Question: I have a problem with setting the design with my tabs. So I've created selector for each tabspec that I add in the tabHost. Here is how it looks like:

So here is my tab activity:
'''
public class TabLayouts extends TabActivity {
/** Called when the activity is first created. */
@Override
public void onCreate(Bundle savedInstanceState) {
super.onCreate(savedInstanceState);
setContentView(R.layout.tabhost);
TabHost tabHost = getTabHost();
tabHost.getTabWidget().setStripEnabled(false);
TabSpec latest = tabHost.newTabSpec(getString(R.string.latest_title));
tabHost.setBackgroundResource(R.drawable.tabbar);
// setting Title and Icon for the Tab
latest.setIndicator(getString(R.string.latest_title), getResources().getDrawable(R.drawable.latest_albums_sel));
Intent latestAlbums = new Intent(this, LatestAlbums.class);
latest.setContent(latestAlbums);
TabSpec favorites = tabHost.newTabSpec(getString(R.string.favorites_title));
favorites.setIndicator(getString(R.string.favorites_title), getResources().getDrawable(R.drawable.favorites_sel));
Intent favoritesInt = new Intent(this, Favorites.class);
favorites.setContent(favoritesInt);
TabSpec downloaded = tabHost.newTabSpec(getString(R.string.downloaded_title));
downloaded.setIndicator(getString(R.string.downloaded_title), getResources().getDrawable(R.drawable.downloaded_sel));
Intent downloadedIntent = new Intent(this, Downloaded.class);
downloaded.setContent(downloadedIntent);
tabHost.addTab(latest);
tabHost.addTab(favorites);
tabHost.addTab(downloaded);
}
}
'''
And one of my selectors:
'''
<?xml version="1.0" encoding="utf-8"?>
<selector xmlns:android="http://schemas.android.com/apk/res/android">
<!-- PRESSED TAB -->
<item android:top="0dp" android:left="0dp" android:right="0dp" android:bottom="0dp"
android:state_pressed="true"
android:drawable="@drawable/menu3_pr"
/>
<!-- INACTIVE TABS -->
<item android:top="0dp" android:left="0dp" android:right="0dp" android:bottom="0dp"
android:state_selected="false"
android:state_focused="false"
android:state_pressed="false"
android:drawable="@drawable/menu3_nr"
/>
<!-- ACTIVE TAB -->
<item android:top="0dp" android:left="0dp" android:right="0dp" android:bottom="0dp"
android:state_selected="true"
android:state_focused="false"
android:state_pressed="false"
android:drawable="@drawable/menu3_pr"
/>
<!-- SELECTED TAB -->
<item android:top="0dp" android:left="0dp" android:right="0dp" android:bottom="0dp"
android:state_focused="true"
android:state_selected="true"
android:state_pressed="false"
android:drawable="@drawable/menu3_pr"
/>
</selector>
'''
And my tabhost layout:
'''
<?xml version="1.0" encoding="utf-8"?>
<TabHost xmlns:android="http://schemas.android.com/apk/res/android"
android:id="@android:id/tabhost"
android:layout_width="fill_parent"
android:layout_height="fill_parent">
<RelativeLayout
android:background="@drawable/tabbar"
android:orientation="vertical"
android:layout_width="fill_parent"
android:layout_height="fill_parent">
<FrameLayout
android:background="@drawable/background"
android:layout_above="@android:id/tabs"
android:id="@android:id/tabcontent"
android:layout_width="fill_parent"
android:layout_height="match_parent"/>
<TabWidget
android:showDividers="none"
android:layout_alignParentBottom="true"
android:id="@android:id/tabs"
android:scaleY="0.8"
android:layout_width="fill_parent"
android:layout_height="wrap_content" />
</RelativeLayout>
</TabHost>
'''
Can anybody help me fix this problem?
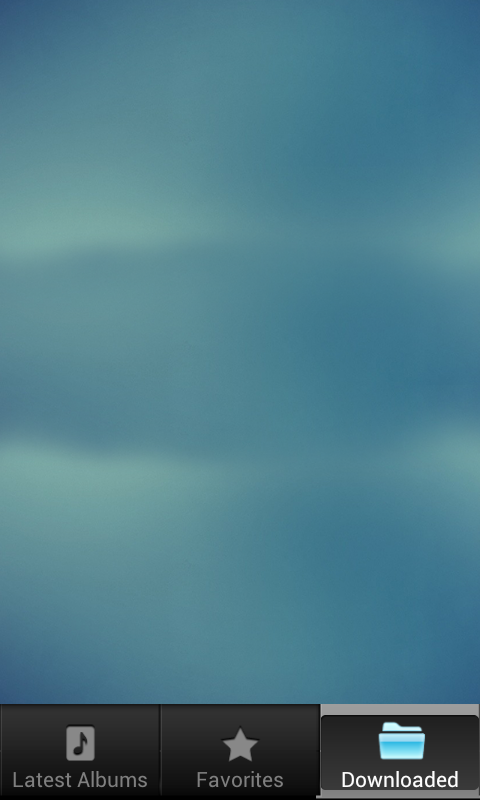
Answer: This is simple technique, you should use '.setIndicator()' with one argument passed that is
'''
latest.setIndicator(getString(R.string.latest_title)).
'''
Above you are using
'''
.setIndicator(getString(R.string.latest_title), getResources().getDrawable(R.drawable.latest_albums_sel))
'''
now remove the second argument that is
'getResources().getDrawable(R.drawable.latest_albums_sel)'
from your code and when you will add all the tabs like
'''
tabHost.addTab(latest);
tabHost.addTab(favorites);
tabHost.addTab(downloaded);
'''
use the code below
'''
tabHost.getTabWidget().getChildAt(0).setBackgroundResource(R.drawable.latest);
tabHost.getTabWidget().getChildAt(1).setBackgroundResource(R.drawable.favorites);
tabHost.getTabWidget().getChildAt(2).setBackgroundResource(R.drawable.downloaded);
'''
and you are done :)
This helped me hope you will solve your problem as well.